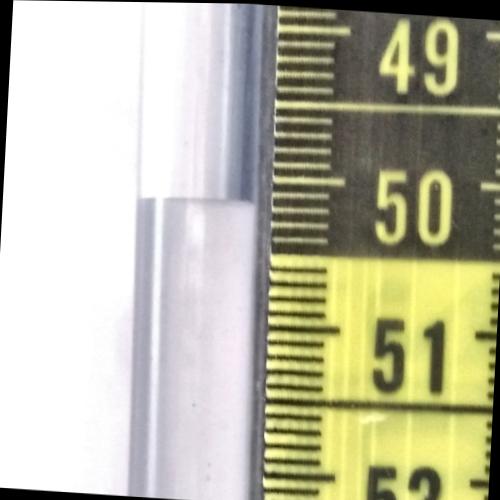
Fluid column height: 50.2 cm